Interaction volume radius: 10 \u00c5
Interaction volume height: 15 \u00c5
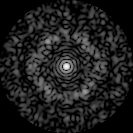
Disorder parameter: 0.7715